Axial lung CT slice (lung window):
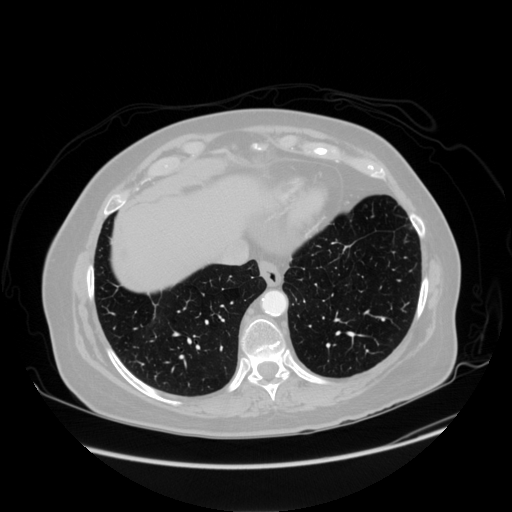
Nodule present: no